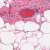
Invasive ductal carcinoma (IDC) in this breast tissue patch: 0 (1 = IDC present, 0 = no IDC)